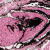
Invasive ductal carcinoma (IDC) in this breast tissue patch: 0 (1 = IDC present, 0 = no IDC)